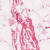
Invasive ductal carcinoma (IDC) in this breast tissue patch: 0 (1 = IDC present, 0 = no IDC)